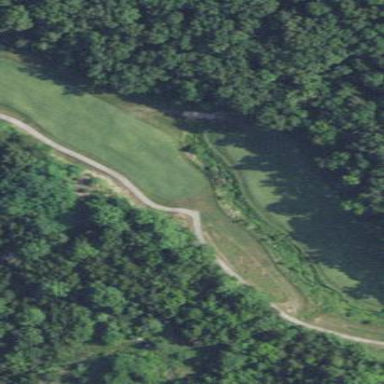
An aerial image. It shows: Grassy area designated as golf fairway.